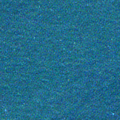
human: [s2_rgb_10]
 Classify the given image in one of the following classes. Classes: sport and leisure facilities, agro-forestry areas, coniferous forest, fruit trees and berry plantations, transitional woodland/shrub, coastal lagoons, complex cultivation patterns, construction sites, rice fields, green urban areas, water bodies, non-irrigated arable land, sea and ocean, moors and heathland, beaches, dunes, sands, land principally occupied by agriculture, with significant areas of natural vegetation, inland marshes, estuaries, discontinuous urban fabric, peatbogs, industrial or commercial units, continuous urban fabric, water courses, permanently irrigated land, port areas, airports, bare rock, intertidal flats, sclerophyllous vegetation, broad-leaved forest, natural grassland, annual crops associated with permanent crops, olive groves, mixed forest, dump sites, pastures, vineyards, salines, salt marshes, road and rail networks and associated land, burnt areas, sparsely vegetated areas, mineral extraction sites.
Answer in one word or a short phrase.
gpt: sea and ocean